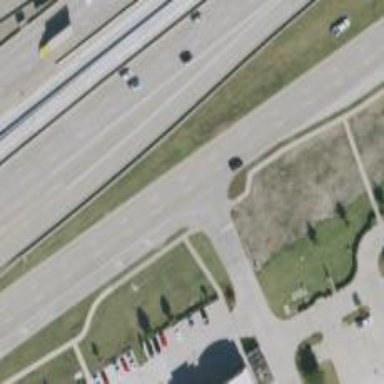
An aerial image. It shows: Secondary road with frontage road.